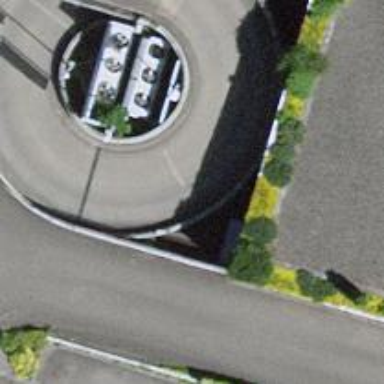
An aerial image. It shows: Concrete parking aisle on service road.